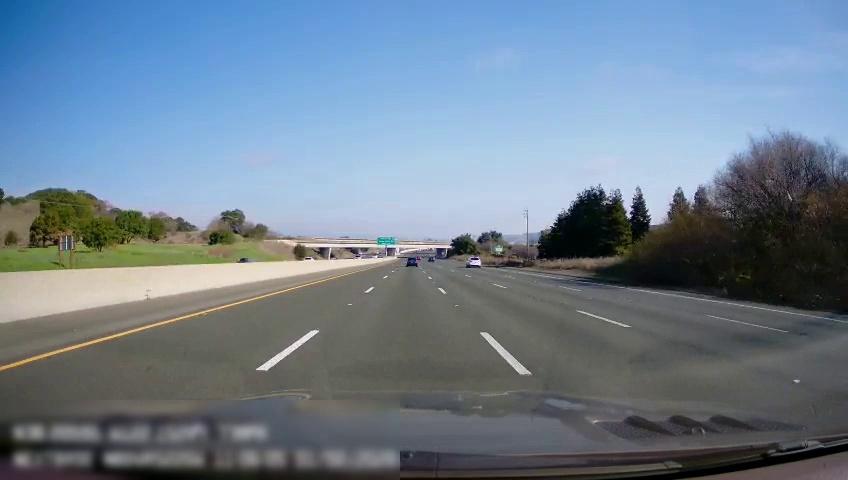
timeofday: Day
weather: Sunny
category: Drivable Space
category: Vehicles | Car
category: Vehicles | SUV
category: Vehicles | Car
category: Vehicles | Car
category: Lanes | Current Lane
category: Lanes | Alternate Lane
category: Lanes | Current Lane
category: Lanes | Alternate Lane
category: Lanes | Alternate Lane
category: Lanes | Alternate Lane
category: Traffic | Signs
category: Traffic | Signs